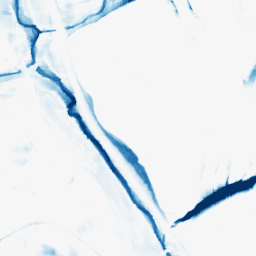
Category: morphological
Decomposition family: morphological_rect
Decomposition parameters: operation: closing
width: 20
height: 20
Upsampling method: sinc_hamming
Upsampling parameters: scale: 4
kernel_size: 16
Upsampling scale: 4